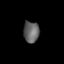
Tissue: lung
Cell type: Epithelial cells
Senescence score: 0.1693
Nuclear area (px): 327
Mean DAPI intensity: 98.997